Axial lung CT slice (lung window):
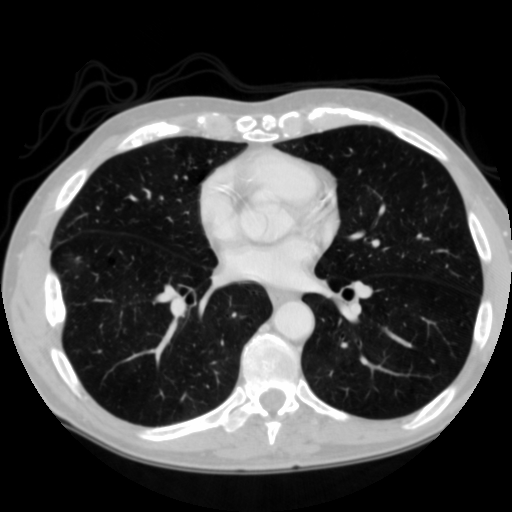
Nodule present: no